Question: I'm trying to convert a image mockup into HTML/CSS and I'm struggling to get things positioning correctly - in particular with vertical alignment, and with getting things to stay in relative position as you resize the window.
JSFiddle code:
<URL>
Full-screen JSFiddle output:
<URL>
I have this mockup:

But if you look at the JSFiddle above, I can't seem to get the opening and closing branches, along with the type images in the centre to be vertically aligned within the white box - they're everywhere.
The HTML:
'''
<section id="proposal" class="backgroundphotos">
<div class="row">
<div class="col-md-10 col-md-offset-1 panel panel-default">
<div class="row">
<div class="col-md-1 col-md-offset-2">
<img src="http://www.victorandalpha.com/images/curly_brackets_open.png" />
</div>
<div class="col-md-2">
<img src="http://www.victorandalpha.com/images/proposal_01.png" />
<img src="http://www.victorandalpha.com/images/proposal_02.png" />
<img src="http://www.victorandalpha.com/images/proposal_03.png" />
</div>
<div class="col-md-2">
<img src="http://www.victorandalpha.com/images/proposal_04.png" />
<img src="http://www.victorandalpha.com/images/proposal_05.png" />
<img src="http://www.victorandalpha.com/images/proposal_06.png" />
</div>
<div class="col-md-2">
<img src="http://www.victorandalpha.com/images/proposal_07.png" />
<img src="http://www.victorandalpha.com/images/proposal_08.png" />
<img src="http://www.victorandalpha.com/images/proposal_09.png" />
</div>
<div class="col-md-1">
<img src="http://www.victorandalpha.com/images/curly_brackets_close.png" />
</div>
</div>
</div>
</div>
</section>
'''
with the CSS:
'''
.backgroundphotos {
-webkit-background-size: cover;
-moz-background-size: cover;
-o-background-size: cover;
background-size: cover;
background-attachment: scroll; /* Why does this not carry over? */
min-height: 800px;
}
#proposal {
background: url(../img/04.jpg) no-repeat center center fixed;
background-attachment: scroll;
}
#proposal > div.row > div > div.row > div {
position: relative;
bottom: -90px;
}
#proposal > div.row {
position: relative;
bottom: -22.500em;
}
'''
<URL>
<URL>
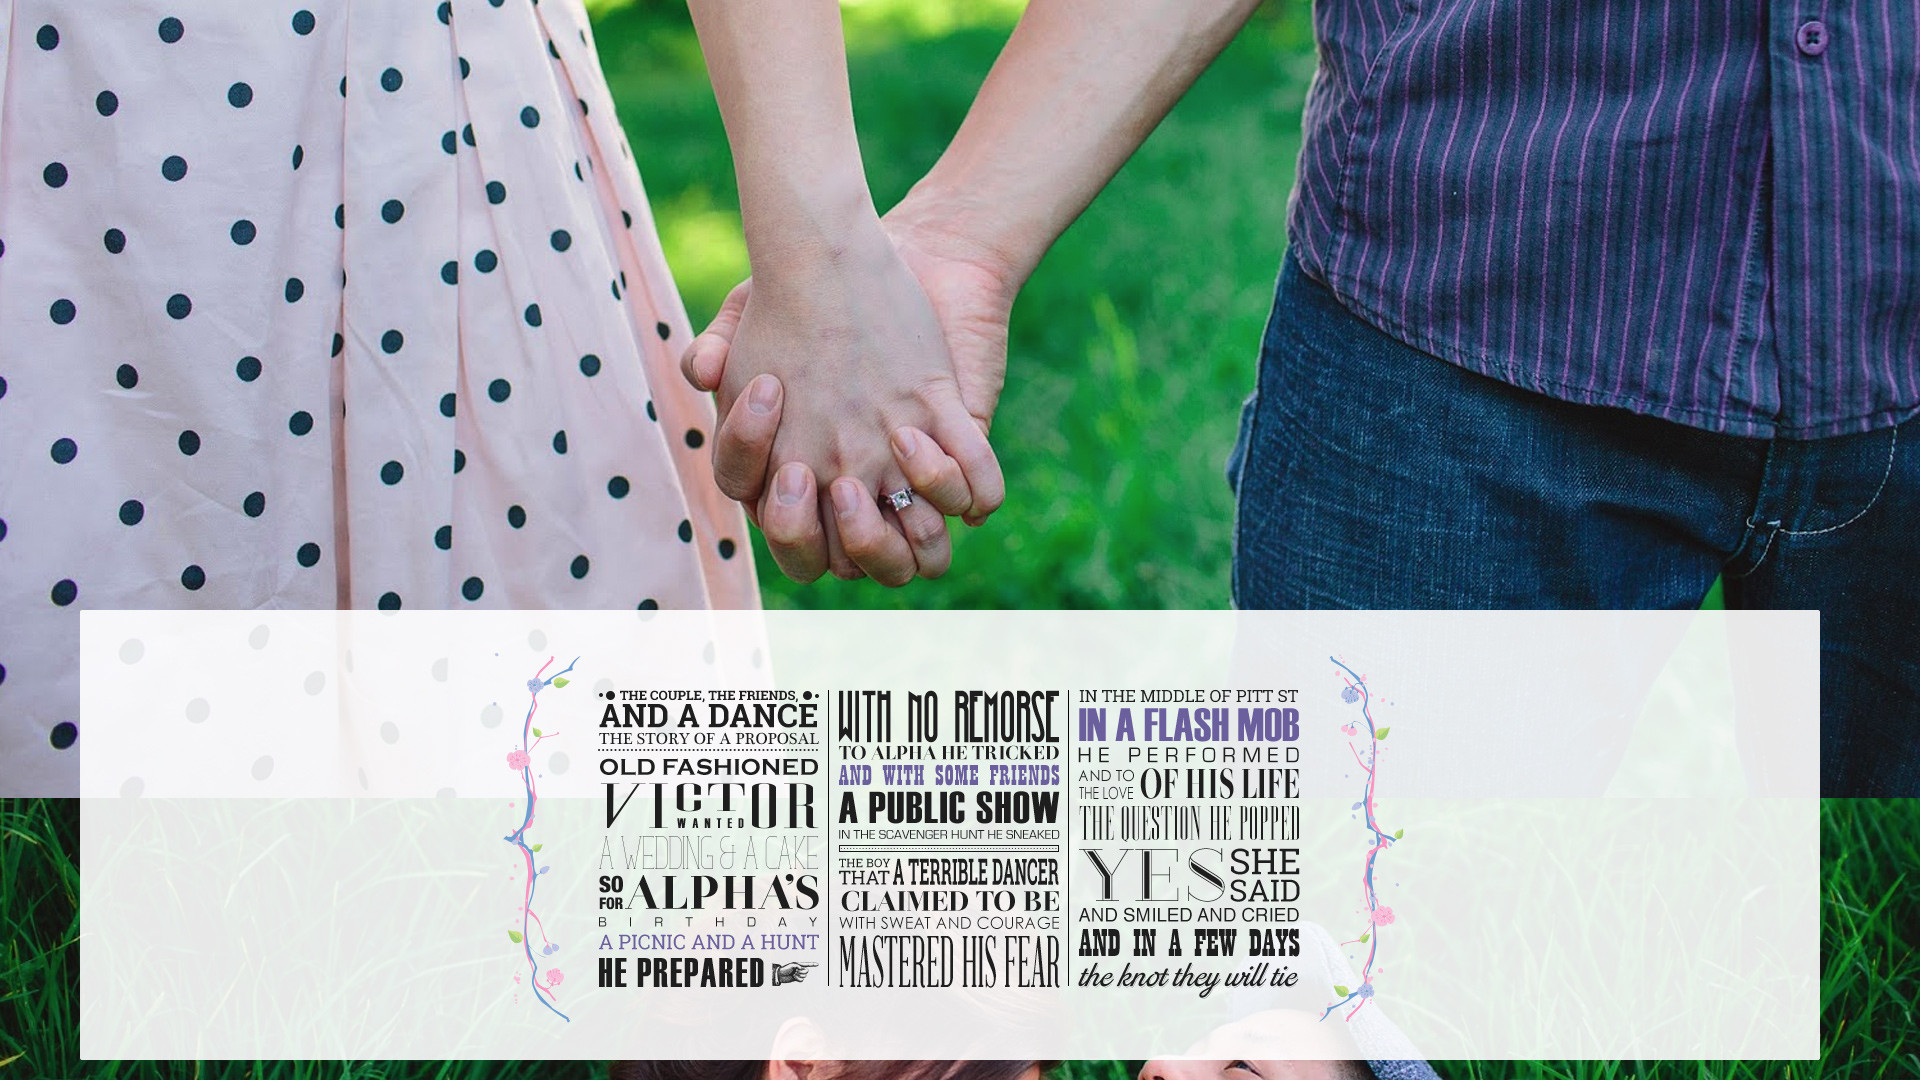
Answer: Will edit my answer when I have more time to check the other issues (you might want to consider making them separate questions) but for your first issue regarding the branches you shouldn't use 'bottom: -90px'
'''
#proposal > div.row > div > div.row > div {
position: relative;
bottom: 0px; //changed from -90 to just 0
}
'''
The branches were formatted perfectly but by doing this you made them shift down.
The problem then though is the picture is aligned correctly. I added 'bottom: -40px' to the class '.col-md-offset-2' but that's bootstrap stuff so you probably don't want to edit that. Maybe make your own class so you can just directly add it or encapsulate all the '.col-md-offset-2' divs in a wrapper div that you can shift downward.